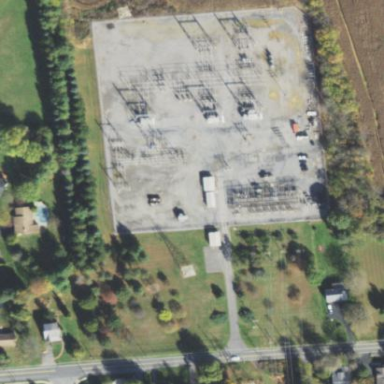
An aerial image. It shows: Power substation.